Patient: sex M, age 78
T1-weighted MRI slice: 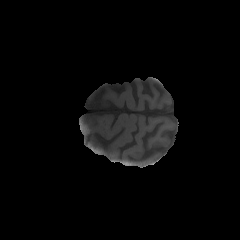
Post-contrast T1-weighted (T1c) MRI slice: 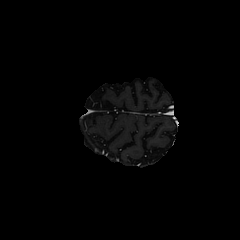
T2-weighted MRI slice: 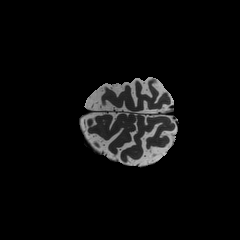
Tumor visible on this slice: no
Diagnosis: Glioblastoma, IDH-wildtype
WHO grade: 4